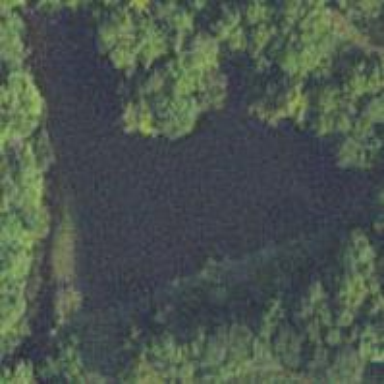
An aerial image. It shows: Pond with natural water.